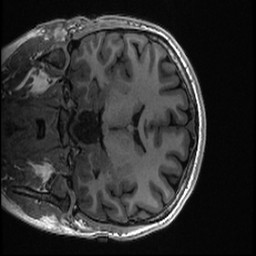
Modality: T1w
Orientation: coronal
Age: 18
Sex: female